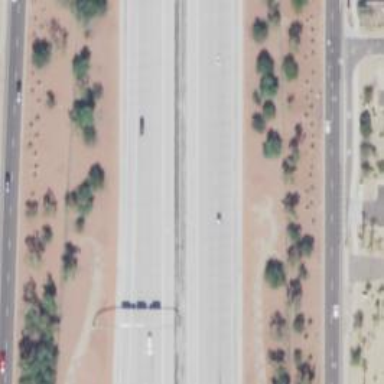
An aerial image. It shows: Asphalt motorway.